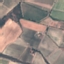
Label: PermanentCrop